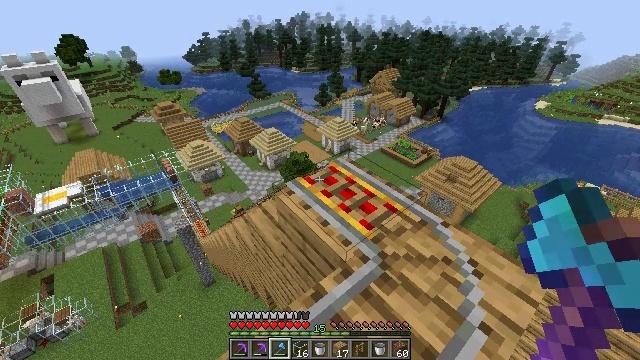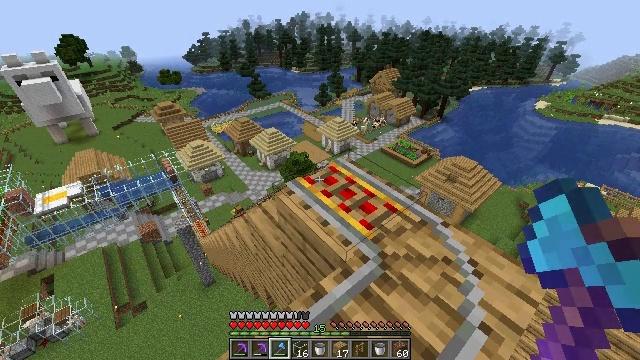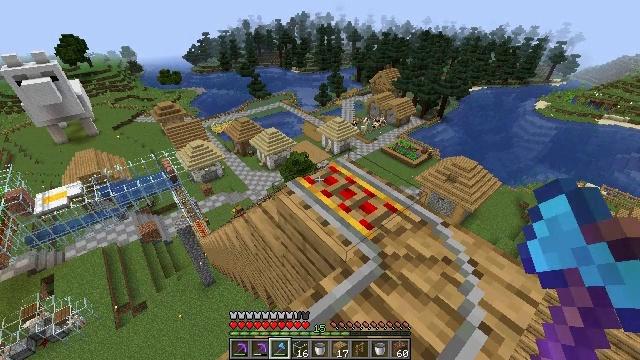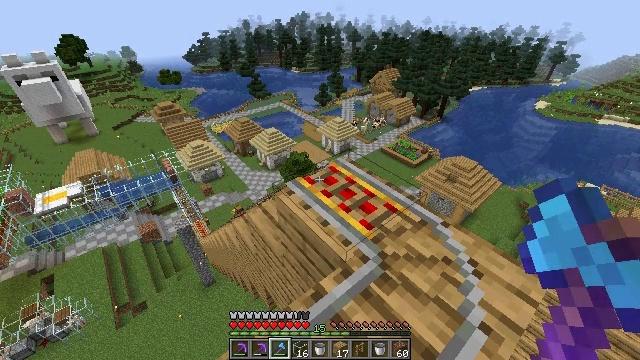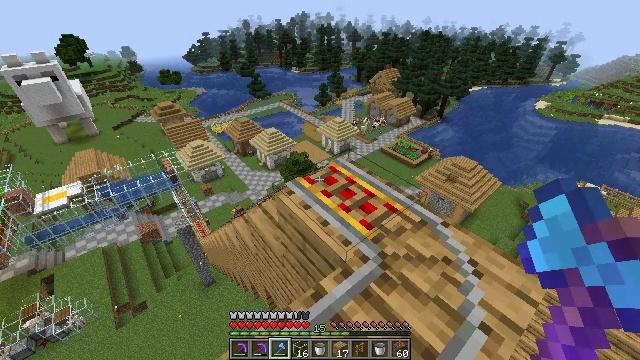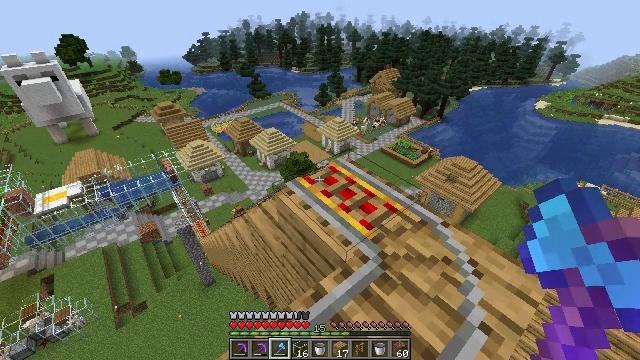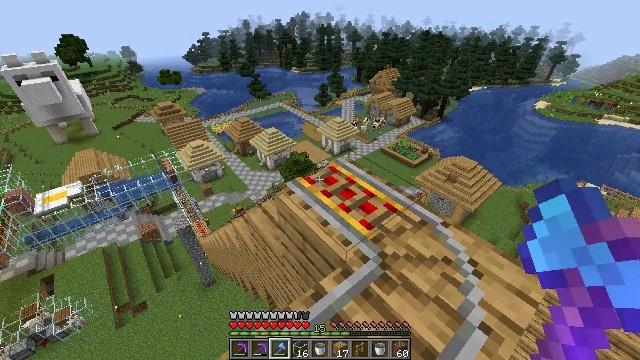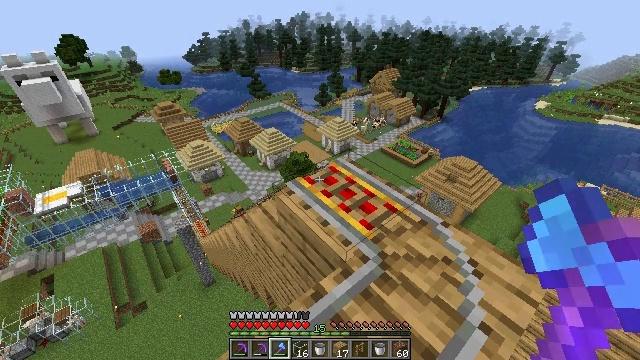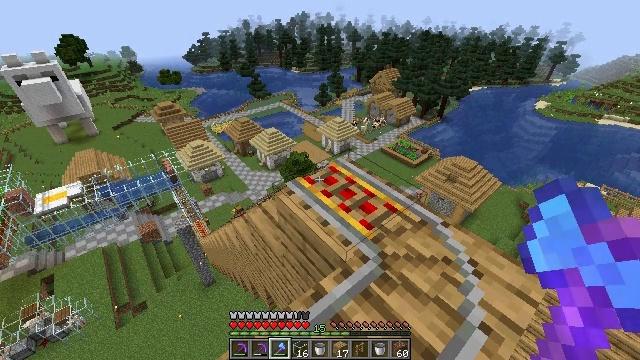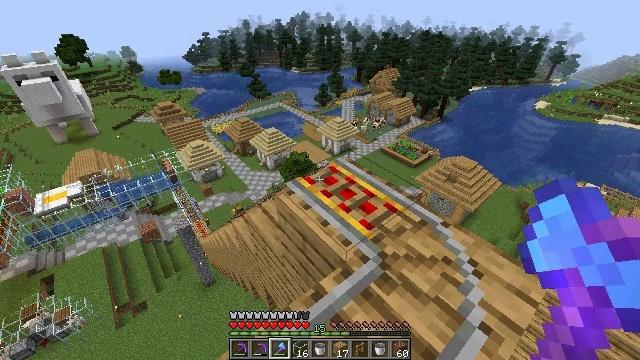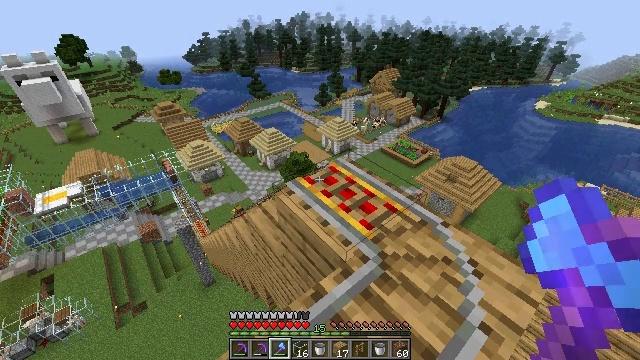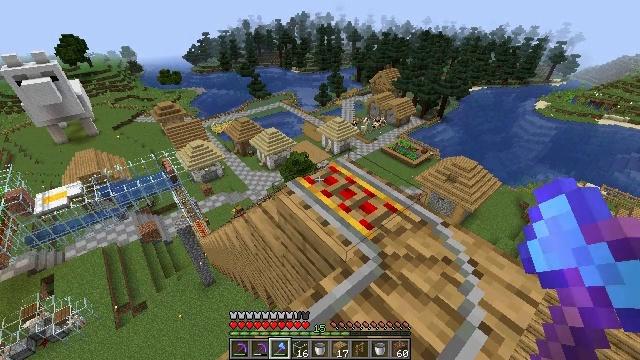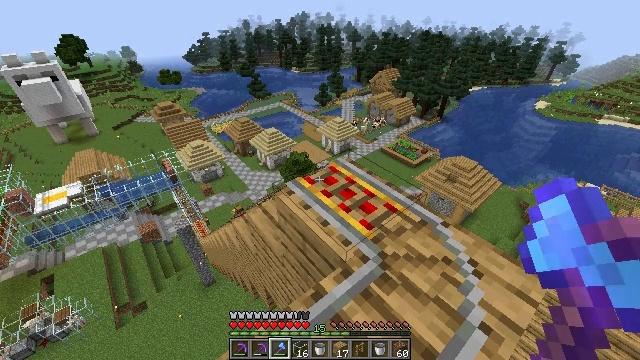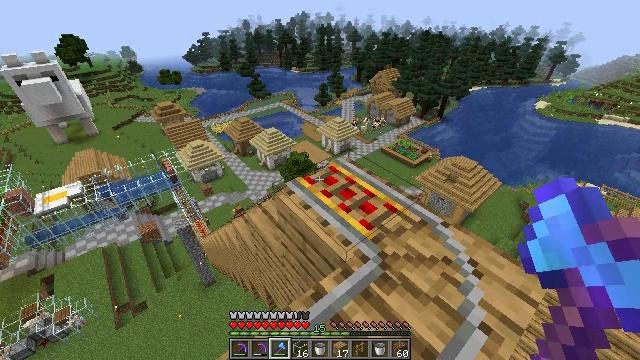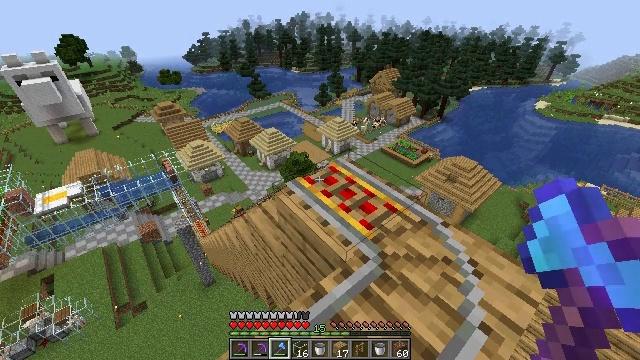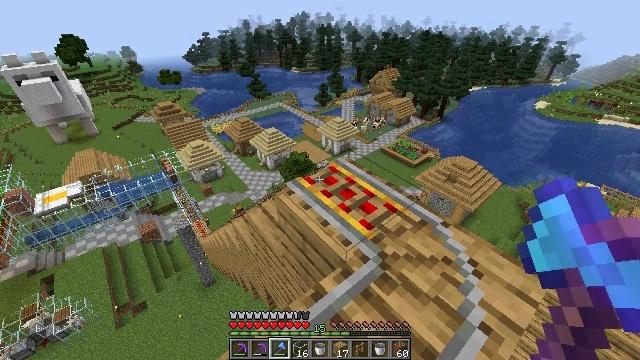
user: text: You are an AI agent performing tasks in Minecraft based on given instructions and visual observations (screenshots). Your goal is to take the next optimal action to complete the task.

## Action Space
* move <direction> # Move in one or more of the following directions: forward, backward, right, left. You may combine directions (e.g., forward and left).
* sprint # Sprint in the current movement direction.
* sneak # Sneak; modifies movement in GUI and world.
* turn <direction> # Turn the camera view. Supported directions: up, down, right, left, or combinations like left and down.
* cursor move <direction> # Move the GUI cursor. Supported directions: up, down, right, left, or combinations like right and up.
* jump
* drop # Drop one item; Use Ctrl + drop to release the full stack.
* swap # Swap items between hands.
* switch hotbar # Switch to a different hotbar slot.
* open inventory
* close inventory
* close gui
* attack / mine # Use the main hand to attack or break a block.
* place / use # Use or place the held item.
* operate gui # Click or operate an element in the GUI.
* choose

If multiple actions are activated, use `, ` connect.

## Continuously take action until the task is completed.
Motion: motion action
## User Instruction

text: Recycle the rail from an abandoned track.
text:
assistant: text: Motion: no_op
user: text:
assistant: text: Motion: no_op
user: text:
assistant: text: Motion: no_op
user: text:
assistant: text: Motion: no_op
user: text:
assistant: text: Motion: no_op
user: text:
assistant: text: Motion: no_op
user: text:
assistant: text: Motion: no_op
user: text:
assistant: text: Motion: no_op
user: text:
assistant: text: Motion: no_op
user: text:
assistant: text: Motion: no_op
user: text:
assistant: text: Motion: no_op
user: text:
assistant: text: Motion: no_op
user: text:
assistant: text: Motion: no_op
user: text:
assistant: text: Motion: no_op
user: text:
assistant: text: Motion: no_op
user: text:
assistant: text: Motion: no_op
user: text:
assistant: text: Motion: no_op
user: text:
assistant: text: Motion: no_op
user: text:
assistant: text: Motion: no_op
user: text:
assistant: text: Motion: no_op
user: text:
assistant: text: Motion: no_op
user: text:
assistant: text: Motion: no_op
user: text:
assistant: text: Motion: no_op
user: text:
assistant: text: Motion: no_op
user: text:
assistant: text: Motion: no_op
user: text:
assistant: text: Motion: no_op
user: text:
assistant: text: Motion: no_op
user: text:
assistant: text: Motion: no_op
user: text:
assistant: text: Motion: no_op
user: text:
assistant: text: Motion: no_op